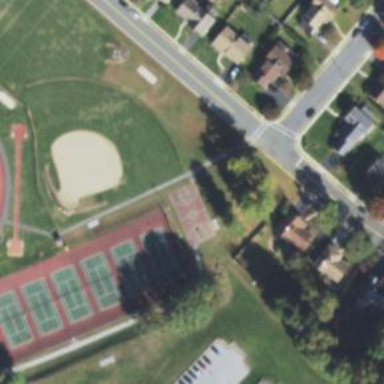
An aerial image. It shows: Baseball pitch for leisure and sports activities.